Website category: university
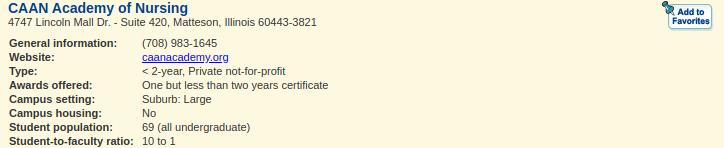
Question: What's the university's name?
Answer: CAAN Academy of Nursing

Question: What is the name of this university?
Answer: CAAN Academy of Nursing

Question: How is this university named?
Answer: CAAN Academy of Nursing

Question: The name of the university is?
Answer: CAAN Academy of Nursing

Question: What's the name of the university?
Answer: CAAN Academy of Nursing

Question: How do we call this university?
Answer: CAAN Academy of Nursing

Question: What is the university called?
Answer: CAAN Academy of Nursing

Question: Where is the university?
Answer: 4747 Lincoln Mall Dr. - Suite 420, Matteson, Illinois 60443-3821

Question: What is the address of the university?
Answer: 4747 Lincoln Mall Dr. - Suite 420, Matteson, Illinois 60443-3821

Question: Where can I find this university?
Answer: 4747 Lincoln Mall Dr. - Suite 420, Matteson, Illinois 60443-3821

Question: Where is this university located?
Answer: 4747 Lincoln Mall Dr. - Suite 420, Matteson, Illinois 60443-3821

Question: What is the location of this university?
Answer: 4747 Lincoln Mall Dr. - Suite 420, Matteson, Illinois 60443-3821

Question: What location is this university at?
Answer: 4747 Lincoln Mall Dr. - Suite 420, Matteson, Illinois 60443-3821

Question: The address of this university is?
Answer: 4747 Lincoln Mall Dr. - Suite 420, Matteson, Illinois 60443-3821

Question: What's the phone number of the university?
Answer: (708) 983-1645

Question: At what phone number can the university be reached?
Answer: (708) 983-1645

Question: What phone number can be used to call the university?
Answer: (708) 983-1645

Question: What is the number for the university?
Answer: (708) 983-1645

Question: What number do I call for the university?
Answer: (708) 983-1645

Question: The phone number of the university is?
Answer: (708) 983-1645

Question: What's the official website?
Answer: caanacademy.org

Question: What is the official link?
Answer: caanacademy.org

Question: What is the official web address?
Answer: caanacademy.org

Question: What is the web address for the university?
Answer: caanacademy.org

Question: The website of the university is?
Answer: caanacademy.org

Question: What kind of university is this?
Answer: < 2-year, Private not-for-profit

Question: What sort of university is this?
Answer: < 2-year, Private not-for-profit

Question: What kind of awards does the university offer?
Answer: One but less than two years certificate

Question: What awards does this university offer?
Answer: One but less than two years certificate

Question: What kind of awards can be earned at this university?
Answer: One but less than two years certificate

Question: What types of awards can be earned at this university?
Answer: One but less than two years certificate

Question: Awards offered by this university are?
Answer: One but less than two years certificate

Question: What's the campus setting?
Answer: Suburb: Large

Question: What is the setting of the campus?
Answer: Suburb: Large

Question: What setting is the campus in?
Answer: Suburb: Large

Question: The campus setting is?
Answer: Suburb: Large

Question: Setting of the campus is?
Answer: Suburb: Large

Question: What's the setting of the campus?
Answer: Suburb: Large

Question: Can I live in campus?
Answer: No

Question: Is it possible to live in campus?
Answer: No

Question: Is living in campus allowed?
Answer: No

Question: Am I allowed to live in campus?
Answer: No

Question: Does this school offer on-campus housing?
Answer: No

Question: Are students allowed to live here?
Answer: No

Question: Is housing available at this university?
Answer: No

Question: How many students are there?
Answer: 69 (all undergraduate)

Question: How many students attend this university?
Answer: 69 (all undergraduate)

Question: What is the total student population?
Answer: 69 (all undergraduate)

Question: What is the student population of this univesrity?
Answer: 69 (all undergraduate)

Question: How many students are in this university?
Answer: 69 (all undergraduate)

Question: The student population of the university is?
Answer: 69 (all undergraduate)

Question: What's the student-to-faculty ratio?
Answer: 10 to 1

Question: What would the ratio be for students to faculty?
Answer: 10 to 1

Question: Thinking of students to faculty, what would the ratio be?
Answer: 10 to 1

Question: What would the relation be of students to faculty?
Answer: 10 to 1

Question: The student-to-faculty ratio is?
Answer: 10 to 1

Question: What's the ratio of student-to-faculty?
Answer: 10 to 1

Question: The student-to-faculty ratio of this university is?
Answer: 10 to 1